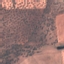
Land use / land cover: PermanentCrop